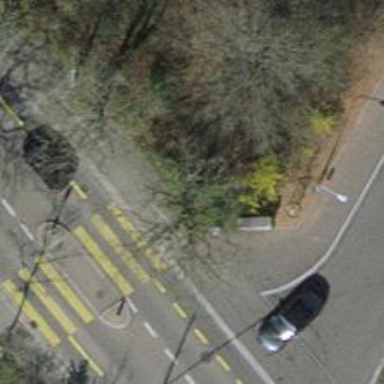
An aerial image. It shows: Asphalt sidewalk.